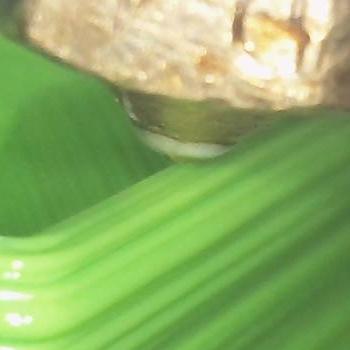
Flow rate: 39%